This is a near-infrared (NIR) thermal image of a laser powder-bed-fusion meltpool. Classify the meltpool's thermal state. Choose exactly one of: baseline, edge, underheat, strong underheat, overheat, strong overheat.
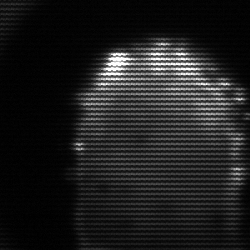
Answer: baseline